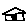
Label: house